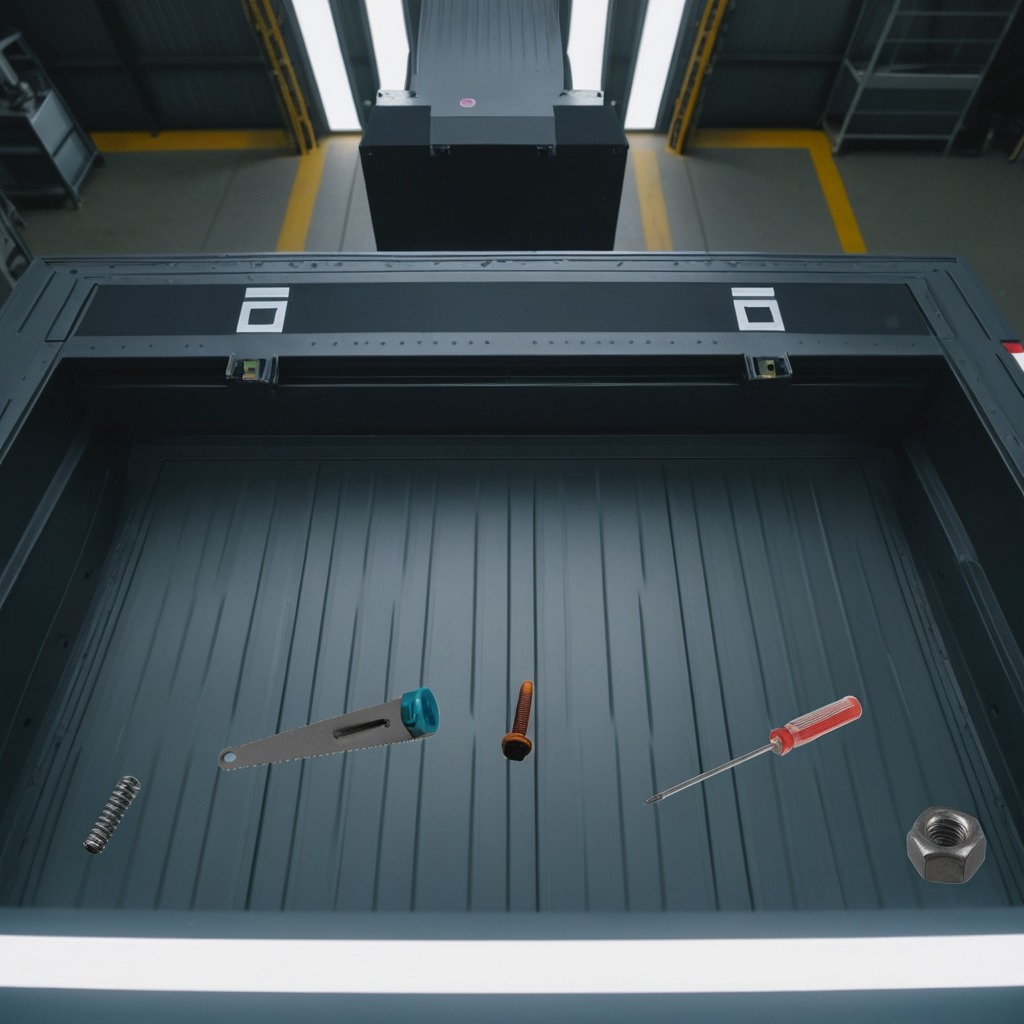
A metal machine screw, a coiled metal spring, a metal saw, a screwdriver, and a metal nut are lying on the toolbox surface in the airplane hangar workshop.